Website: apple-inc
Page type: review-order
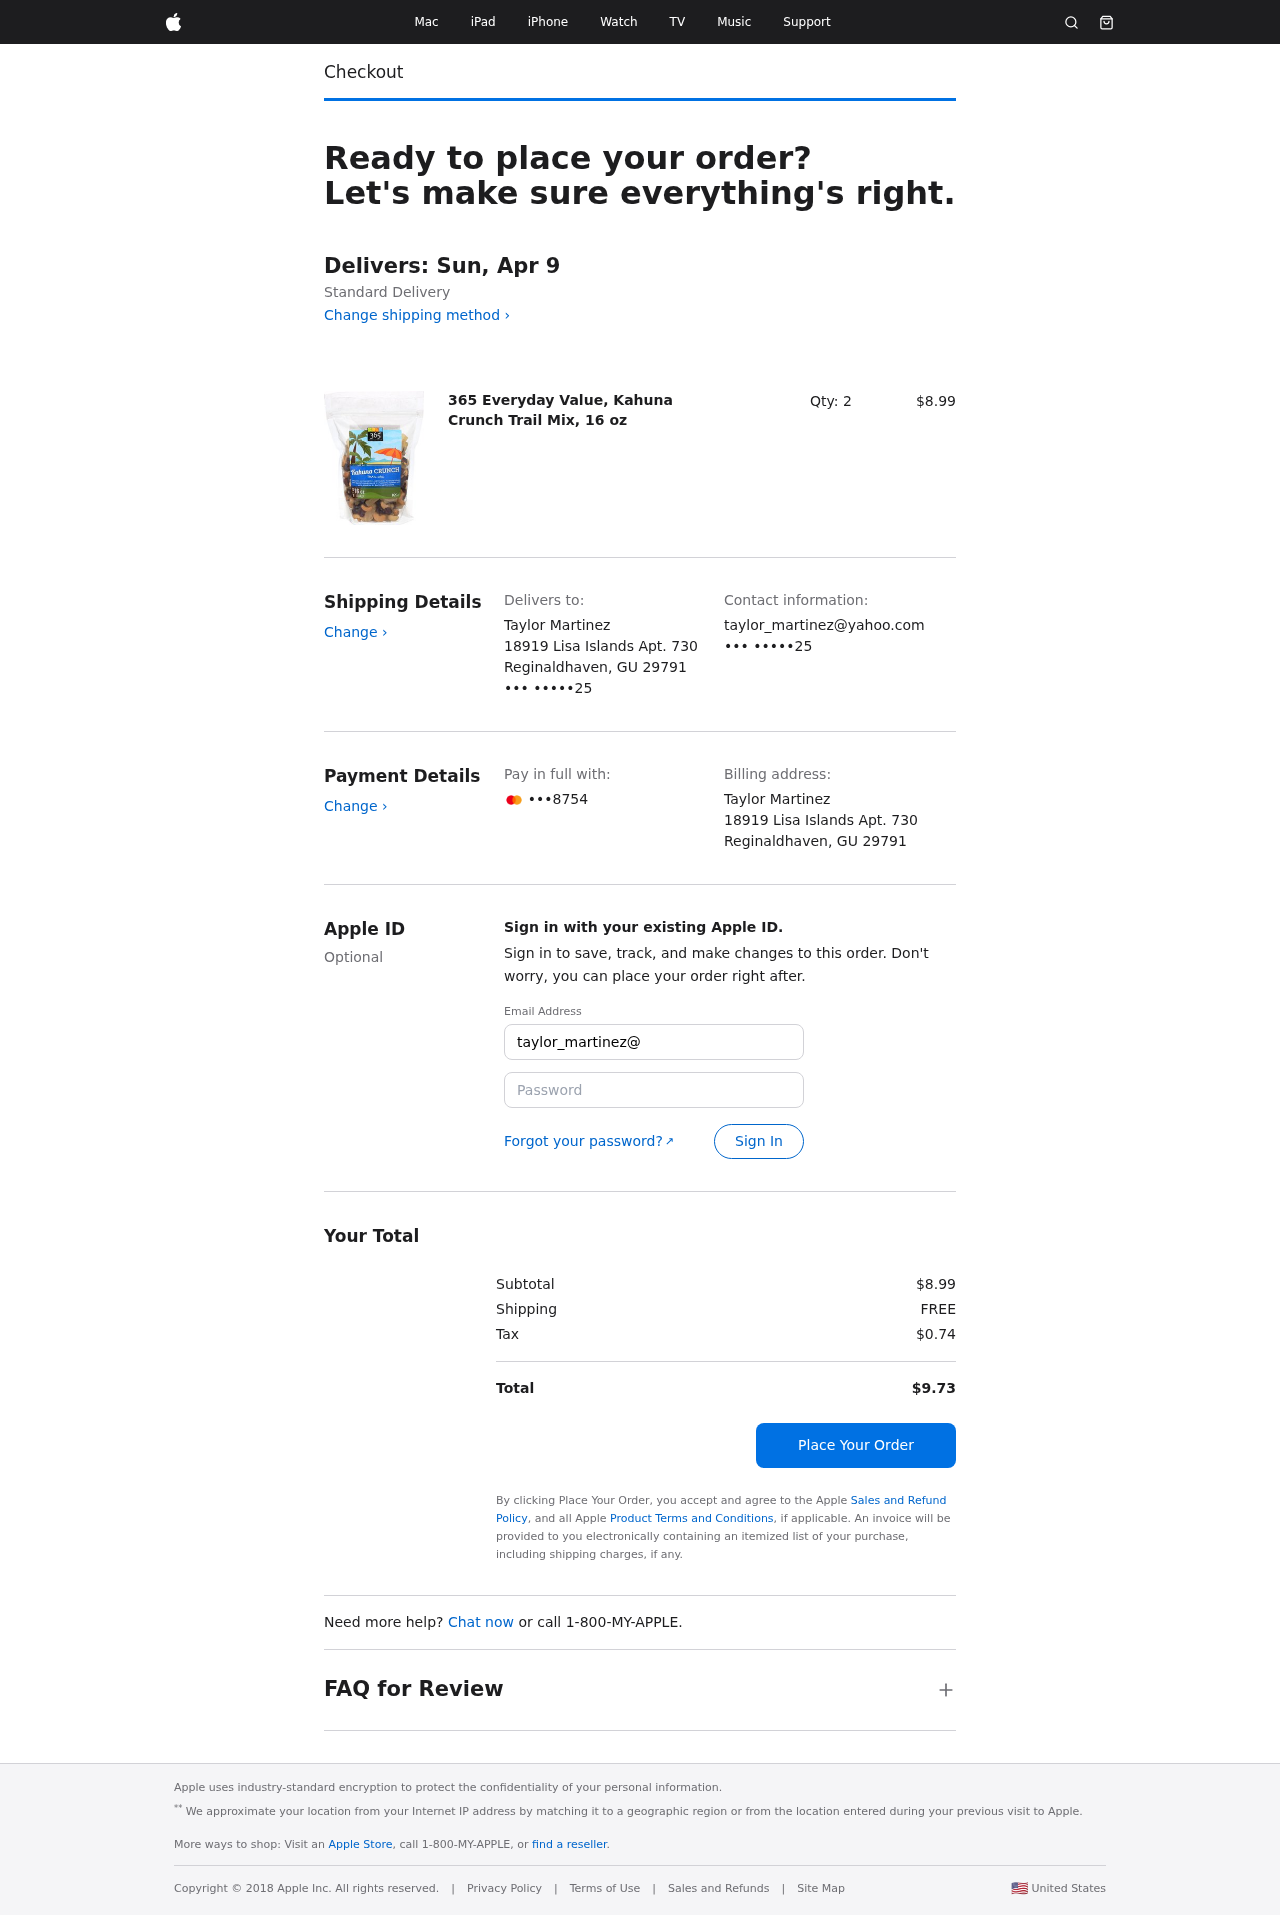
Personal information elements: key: PII_CARD_LAST4
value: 8754
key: PII_CITY_STATE_ZIP
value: Reginaldhaven, GU 29791
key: PII_EMAIL3
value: taylor_martinez@yahoo.com
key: PII_FULLNAME
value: Taylor Martinez
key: PII_PHONE_SUFFIX
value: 25
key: PII_STREET
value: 18919 Lisa Islands Apt. 730
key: PII_EMAIL2
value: taylor_martinez@yahoo.com
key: PII_PHONE_SUFFIX2
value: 25
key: PII_FULLNAME2
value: Taylor Martinez
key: PII_STREET2
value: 18919 Lisa Islands Apt. 730
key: PII_CITY_STATE_ZIP2
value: Reginaldhaven, GU 29791
Product elements: key: PRODUCT1_NAME
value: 365 Everyday Value, Kahuna Crunch Trail Mix, 16 oz
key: PRODUCT1_PRICE
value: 8.99
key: PRODUCT1_QUANTITY
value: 2
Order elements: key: ORDER_DELIVERY_DATE
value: Delivers: Sun, Apr 9
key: ORDER_SUBTOTAL
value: $8.99
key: ORDER_SHIPPING_COST
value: FREE
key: ORDER_TAX
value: $0.74
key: ORDER_TOTAL
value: $9.73